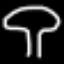
Label: mushroom